Question: Consider:

I understand that for primitive data types, the memory allocated (orange rectangle) contains the thing you want, but for reference data types, the memory allocated contains a reference/pointer to the thing that you want.
Why design it like this? For things that are usually reference data types (Objects, Arrays etc.), why not just put the thing you want in the orange rectangle?
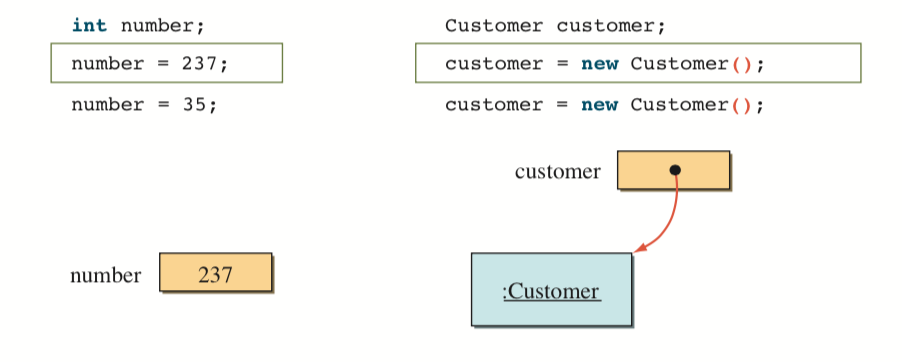
Answer: How big is that orange rectangle going to be?
For primitives, you already know the size already. But what about for objects? For concrete final classes, you'd know how much memory is going to be used already... but what about other cases?
For example:
'''
InputStream x = new FileInputStream("foo");
'''
If the variable 'x' has to contain the fields of the object (and know what type it is) the it's got to be big enough for all the 'FileInputStream' fields. Okay, in this case we can manage that, although it's slightly odd for the size of an 'InputStream' variable to be defined by its usage. What about this:
'''
InputStream x = getInputStream("foo");
'''
The compiler can't know what type of object would be returned by 'getInputStream' - so how can it know how big 'x' is going to be? When the value of 'x' is a reference, it's much simpler - it's the same size regardless of the actual type of the object it refers to.
Then of course you want to be able to share objects between various "users" of that object, which is where using references becomes very efficient. (We don't have to copy all the fields every time we pass a value around - we just copy the reference.) Treating objects as values instead of references changes the semantics a lot. For example:
'''
// A simple mutable type with get/setValue doing the obvious thing
MutableType x = new MutableType();
x.setValue(5);
MutableType y = x;
x.setValue(10);
System.out.println(y.getValue());
'''
With references, this prints 10 because 'x' and 'y' are just references to the same object. With value type semantics, presumably it would print 5 instead. Not unreasonable - but a very big change in how the language works.
Then there are other issues besides, but I think that's enough to start with :)
Of course, C++ has answers to all of these things, but the designers of Java deemed it simpler to just use references for all non-primitive types.